Interaction volume radius: 5 \u00c5
Interaction volume height: 10 \u00c5
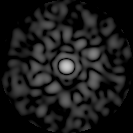
Disorder parameter: 0.7848